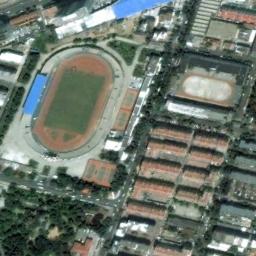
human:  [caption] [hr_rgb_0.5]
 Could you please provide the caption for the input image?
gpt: The stadium is next to some buildings and trees .

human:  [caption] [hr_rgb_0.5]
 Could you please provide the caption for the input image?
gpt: This stadium comprises a soccer field , a red runway , a blue rostrum and gray bleachers  .

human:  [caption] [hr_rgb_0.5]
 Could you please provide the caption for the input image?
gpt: There is a road between the oval stadium and the residential area .

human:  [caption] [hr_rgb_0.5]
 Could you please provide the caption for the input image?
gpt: Many buildings are next to the stadium .

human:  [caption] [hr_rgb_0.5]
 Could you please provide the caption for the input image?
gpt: There are many buildings and some green trees beside the stadium .